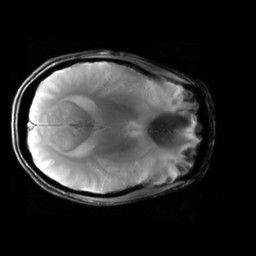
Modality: T2starw
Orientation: axial
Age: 22
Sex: female
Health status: healthy
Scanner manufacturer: siemens
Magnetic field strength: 3 T
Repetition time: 0.7 s
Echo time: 0.02 s